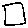
Label: square